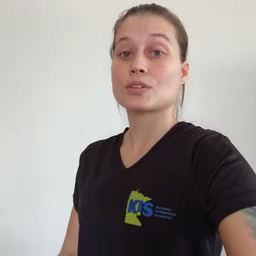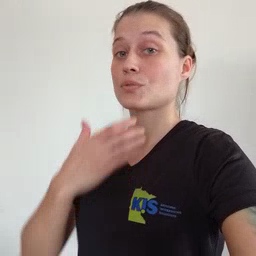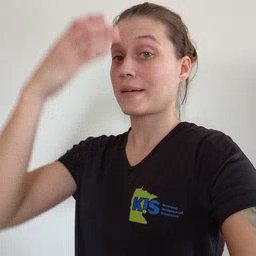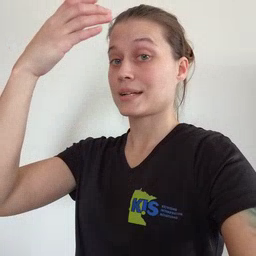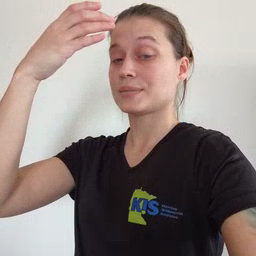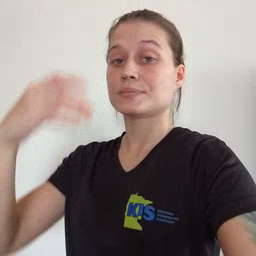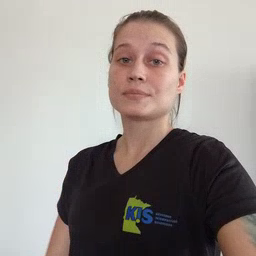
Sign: giraffe